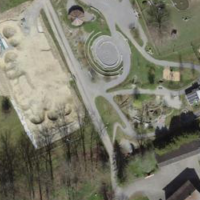
EUNIS habitat code: 53
Species observed at this site:
Galeopsis tetrahit
Prunus spinosa